Question: I have tried iText, PDFBox & Oracle Forms. And I also succed in case of iText to generate Gujarati PDF Document. But, unfortunately it is not generating proper Font in Gujarati (UTF-8) language.
I have my project in jdk 1.4 & that is mandatory to use. So, I need older version of API that support Gujarati Font.
Please suggest if any option is available.
'''
public void GeneratePDFusingiText(String lStrGujaratidata)
{
try
{
BaseFont bf = BaseFont.createFont("C:\Windows\Fonts\Shruti.ttf", BaseFont.IDENTITY_H, BaseFont.NOT_EMBEDDED);
Font font = new Font(bf, 12);
Document document = new Document();
PdfWriter.getInstance(document, new FileOutputStream("D:/GeneratePDFusingiText.pdf"));
document.open();
document.add(new Paragraph(lStrGujaratidata, font));
document.close();
}
catch(Exception e)
{
System.out.println("Exception while generating PDF");
e.printStackTrace();
}
}
'''
Perhaps the image is not getting displayed. It is uploaded <URL>.

I type a gujarati String Google Transliterate.
I convert it into unicode using BableMap Software to use it using Resourse Bundle.
Let me have a String: (Biladi)
It's unicode will be : b laaddii
Check the Bold Unicode character above. That is where I am getting the problem. Now if I change this unicode to blaaddii , it prints proper output in PDF.
At the same time it prints wrong output in HTML i.e. :
I have to manage in between them.
I have tried using "gu" & "gu.UTF-8" & "UTF-8". But, everytime I am getting same output.
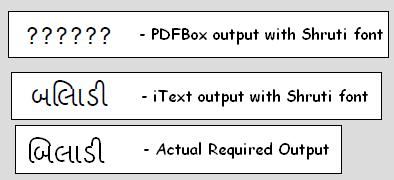
Answer: After your comment I realised that I was wrong, i.e. the diacritic character appear second in the byte sequence, even though it should be left of the main character.
So, it turns out, iText doesn't support this type of rendering on Indic charactersets. Roughly speaking, iText uses awt's 'Graphics2D' to render non-Latin unicode characters, one-by-one, as images in the PDF. (I guess this is because appropriate fonts are not necessarily be installed on everyone's computer). This feature doesn't take this special ordering into account.
iText does support similar behaviour for Arabic, using a class contributed by another developer. See <URL>
It looks like this has come up before:
- <URL>
Kem chho,
I believe that iText is displaying the correct characters, but the first 2 characters of your input have been 'flipped' before you translated the string into unicode points. So, the problem occurred before the data even gets to iText.
The underlying issue is that the 'first' character is a 'pre-base' character, which is a type of <URL> into a 'Bi'.
You'll see int the the Unicode Codepage, that the first character (i) is indeed codepoint i, and the second (b) is b : <URL>
So, somewhere between Google Transliterate and your codepoint representation, these characters got flipped. So, you need to review how you did that translation.
Seemingly, some interpreters place the 'pre-base' after the main consonant, instead of before it:
- -
So, if you can work out where this 'flipping' occured, then hopefully your solution will present itself.
Hope this helps